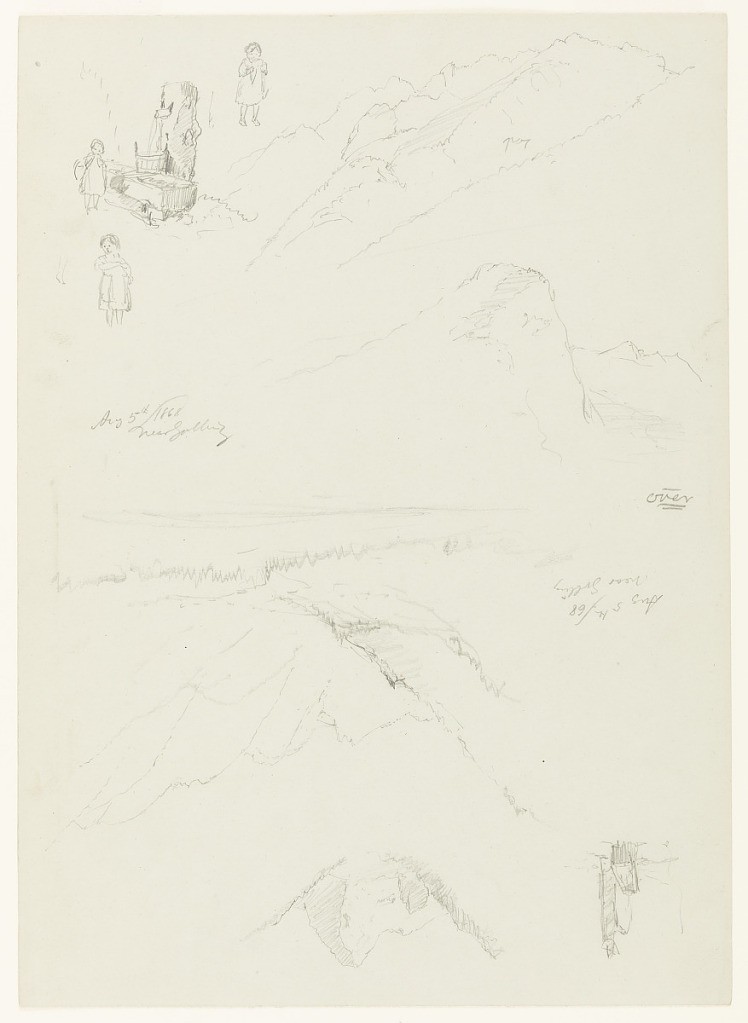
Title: Alpine Views between Golling and Abtenau, Austria
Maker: Frederic Edwin Church, American, 1826–1900
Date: August 5, 1868
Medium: Graphite on light green wove paper; verso: graphite
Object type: Drawing
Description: Landscape sketch showing three views of the alps between Golling and Abtenau, Austria, with two other sketches. A view looking obliquely down an extremely rugged range with craggy karst peaks--likely the Tennen Mountains (Tennengebirge)--is prominently featured at upper right. Below this view at center right, an abrupt mountain with a flat top is loosely sketched. At upper right, a young girl stands beside a trough supporting a bucket that appears to catch sap drawn from a tree trunk. A funnel is wedged into the tree and is spewing what is likely sap (however, this may also be a scene of a flowing well). Two small, young girls are sketched above and below the scene. Comprising the lower portion of the composition and oppositely oriented, is another view looking down a narrow river valley, with a sharp, serrated mountain range at right. Above it, a single, immense, pyramidal mountain is framed by wooded mountainsides. Finally, at lower right and oppositely oriented, a tower or church is loosely sketched.

Verso: Landscape sketches showing three views of mountains between the towns of Golling and Abtenau in Austria. A view of a rugged, flat-topped peak and a mountain range behind it dominates the composition at upper center, while another, smaller sketch of two rocky mountains is included at upper right. At center left, a small and heavily wooded peak is shown among other rolling and receding ridges. A hiker with a backpack is included in the lower right corner of this sketch.